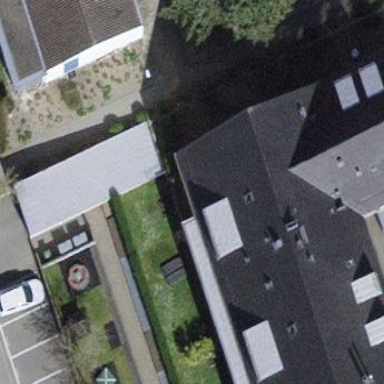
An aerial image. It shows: View of roof of building.